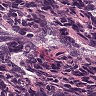
Metastatic tissue present: no